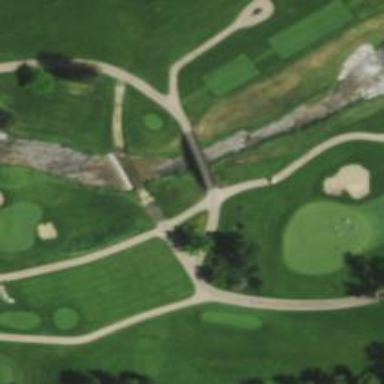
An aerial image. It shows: Well-maintained path specifically designed for golf carts.